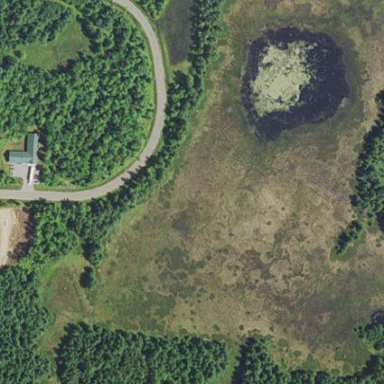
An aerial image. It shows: Bog wetland area.